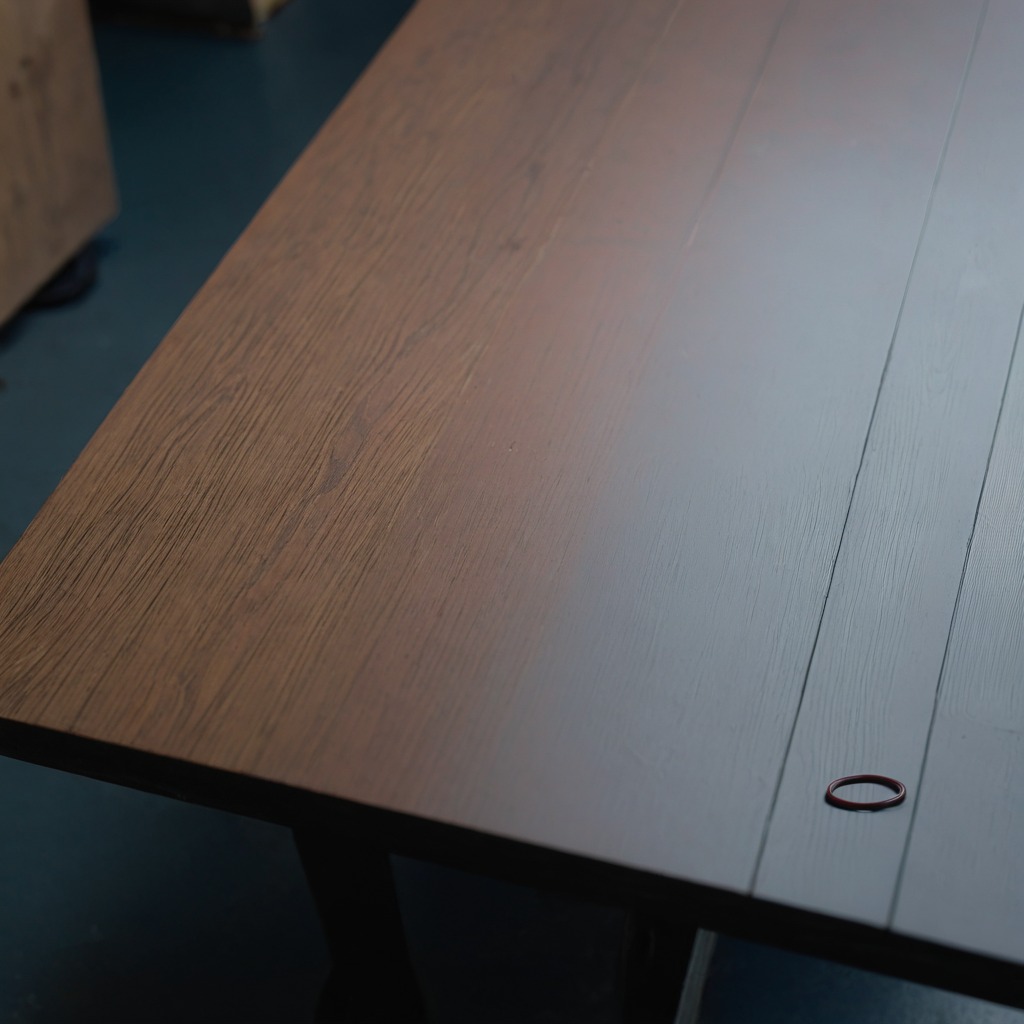
A rubber O-ring lies on a table.